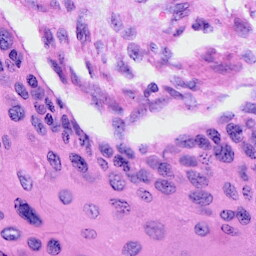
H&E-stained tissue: Cervix